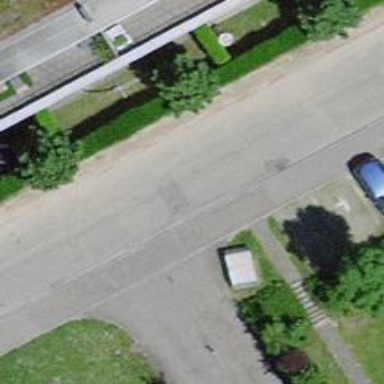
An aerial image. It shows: Set of steps on the road.